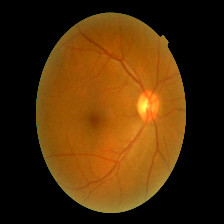
Diabetic retinopathy grade: Mild